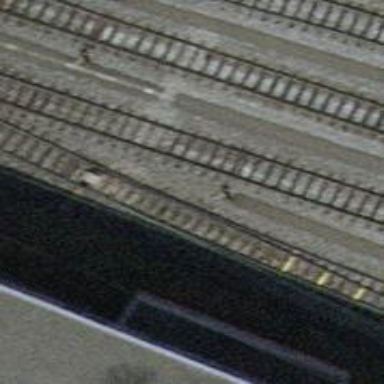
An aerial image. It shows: Railway switch.